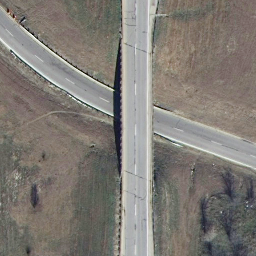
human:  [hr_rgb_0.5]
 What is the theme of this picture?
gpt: overpass

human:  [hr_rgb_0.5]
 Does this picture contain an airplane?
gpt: no

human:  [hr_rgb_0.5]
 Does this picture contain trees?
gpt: yes

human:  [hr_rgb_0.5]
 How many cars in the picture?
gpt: zero